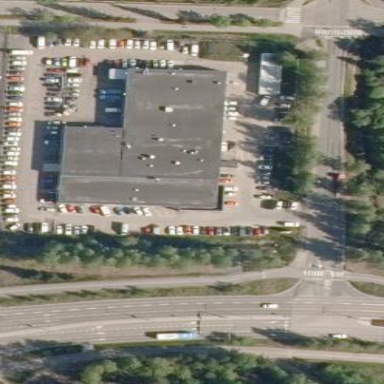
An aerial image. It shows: Building that houses car shop.